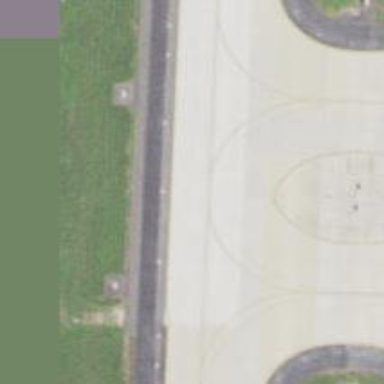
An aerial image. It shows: Image of taxiway at airport.